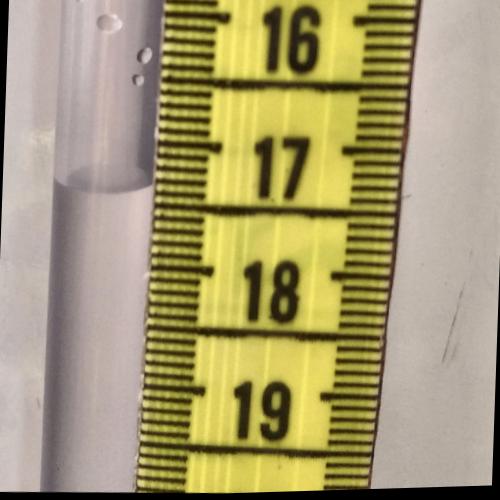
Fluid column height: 17.4 cm